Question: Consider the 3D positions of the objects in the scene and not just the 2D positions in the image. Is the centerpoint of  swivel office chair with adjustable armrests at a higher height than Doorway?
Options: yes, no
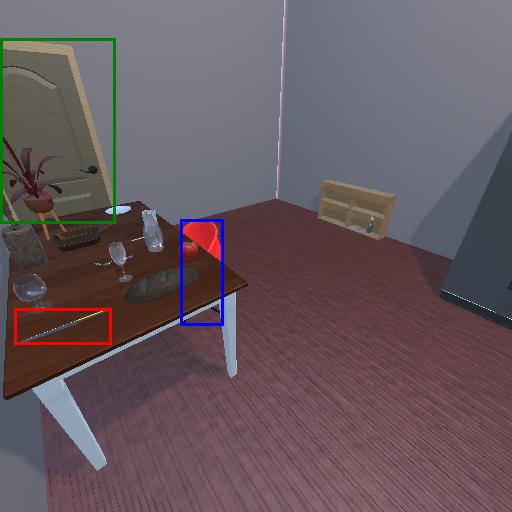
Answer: yes